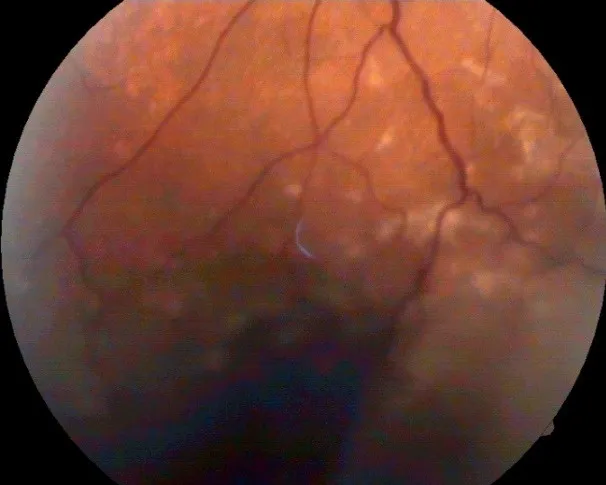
Fundus in the left eye one week after admission.
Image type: ophthalmic_imaging (fundus_photograph)